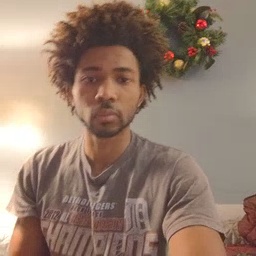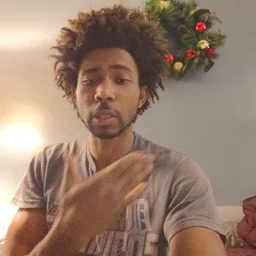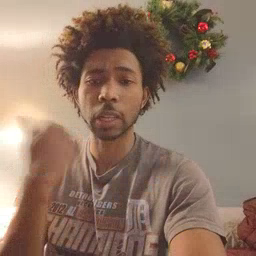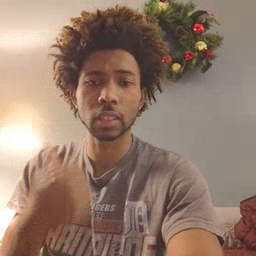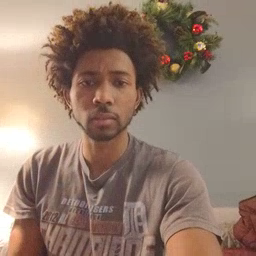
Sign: better